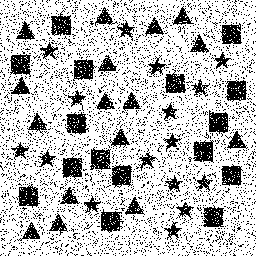
Squares: 16
Triangles: 16
Stars: 16
Total shapes: 48